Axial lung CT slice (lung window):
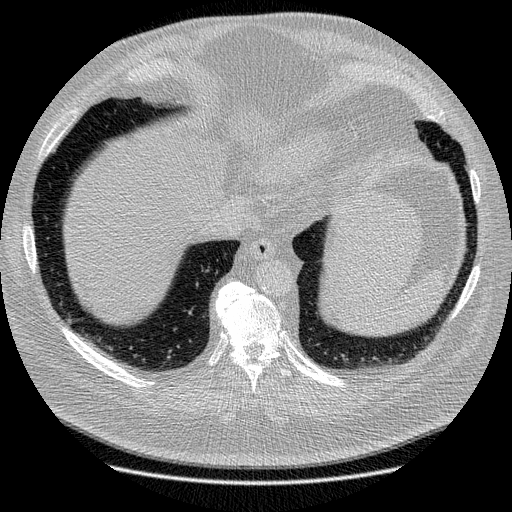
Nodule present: no